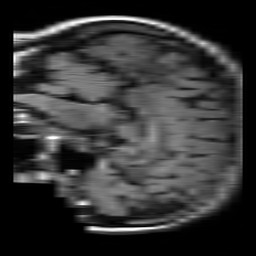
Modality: FLAIR
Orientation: sagittal
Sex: female
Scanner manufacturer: philips
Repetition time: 11 s
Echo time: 0.125 s